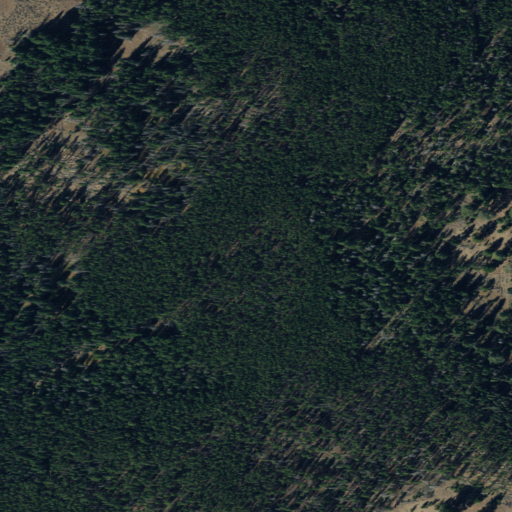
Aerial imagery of plain(s) in Idaho named Twelvemile Meadows containing evergreen forest and shrub